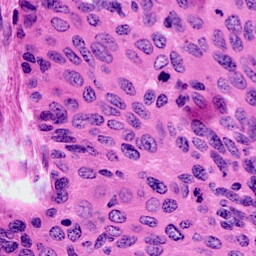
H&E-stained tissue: Cervix